Field crop: tomato
Growth stage: 2
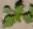
Species: solanum